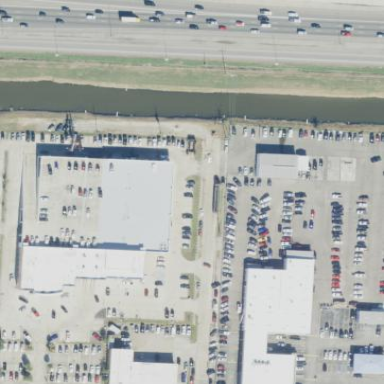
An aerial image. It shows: Car shop building.